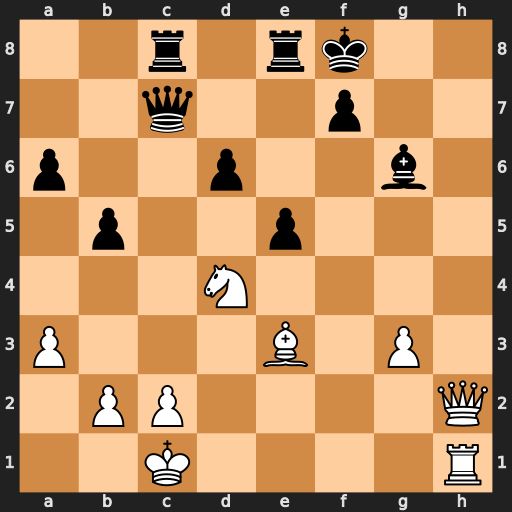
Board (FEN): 2r1rk2/2q2p2/p2p2b1/1p2p3/3N4/P3B1P1/1PP4Q/2K4R
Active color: w
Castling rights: -
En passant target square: -
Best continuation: Bg5 Qxc2+ Nxc2 Rxc2+ Qxc2